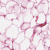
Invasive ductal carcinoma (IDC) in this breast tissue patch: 0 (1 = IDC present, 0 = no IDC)